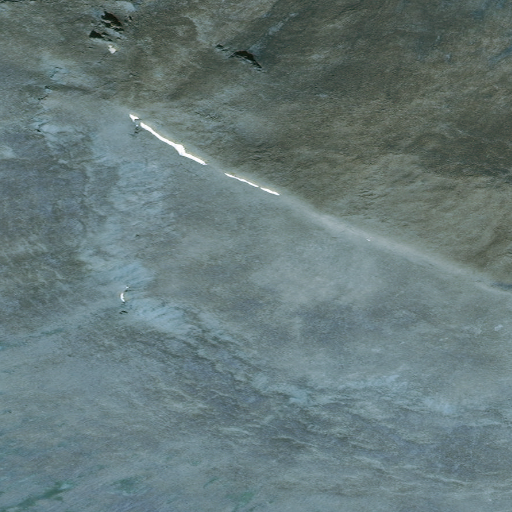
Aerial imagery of mountain in Alaska named Sugarloaf Mountain containing only unknown